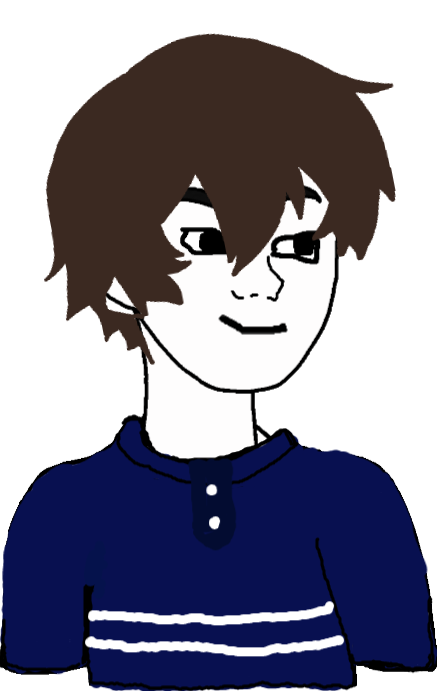
Label: 5_Twinkjak